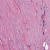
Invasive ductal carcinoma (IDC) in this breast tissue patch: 1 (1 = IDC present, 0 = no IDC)